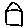
Label: house